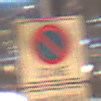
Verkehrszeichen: BeginnEingeschraenktesHalteverbotZone
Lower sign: ZeitangabenMitBeschraenkungAufWochentage7
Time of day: NotSpecified
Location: Indoor (Urban)
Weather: NotSpecified
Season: NotSpecified
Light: Artificial